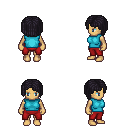
a pixel art fantasy rpg character, female body template, human, tanned skin, teal sleeveless shirt, red pants, raven pageboy hairstyle, four views (front, back, left, right), 2x2 character sprite sheet, small pixel art, hard edges, no anti-aliasing